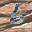
Label: 6